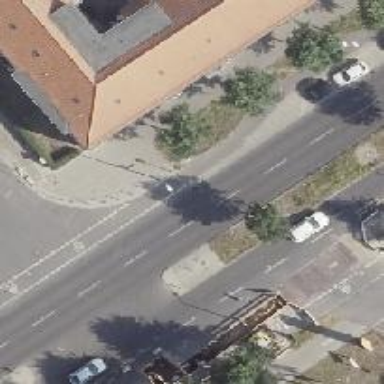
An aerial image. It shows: Uncontrolled crossing on footway with pedestrian island.